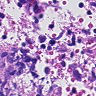
Metastatic tissue present: yes